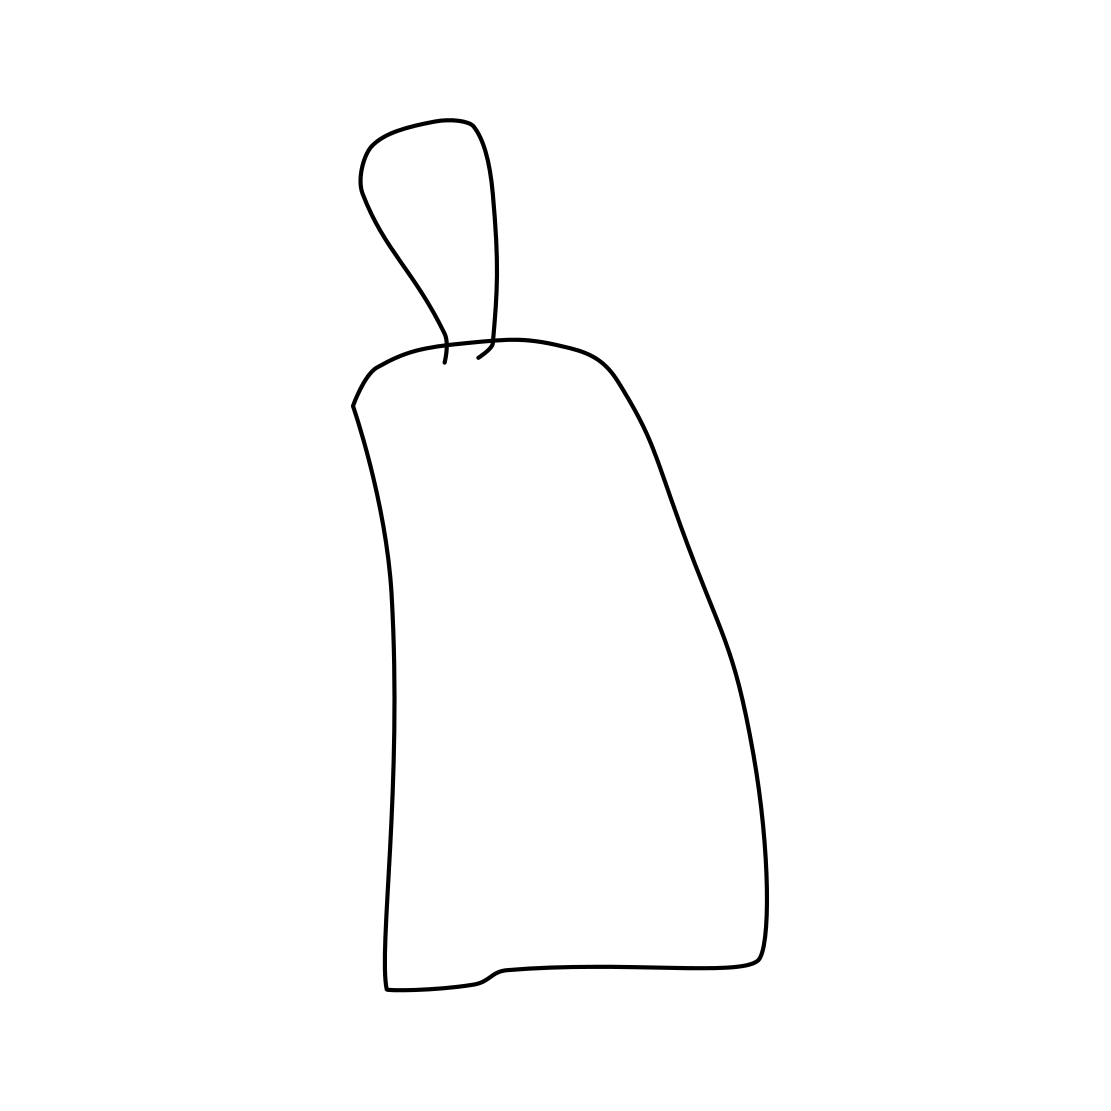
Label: baseball bat